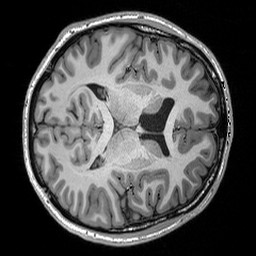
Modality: T1w
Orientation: axial
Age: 25